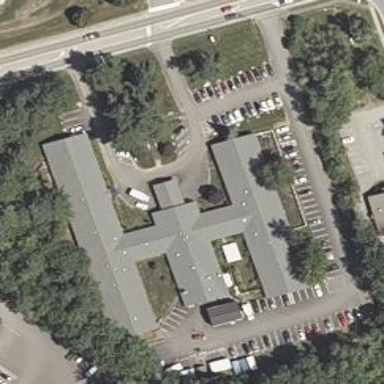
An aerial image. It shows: Nursing home.